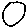
Label: circle